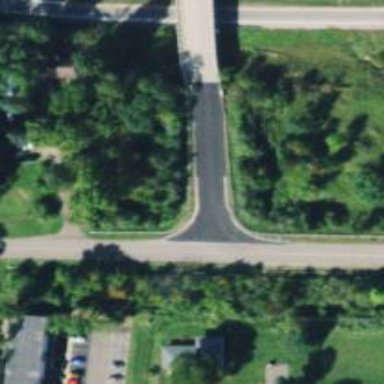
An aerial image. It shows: Road with stop sign.